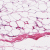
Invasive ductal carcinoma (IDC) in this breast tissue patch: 0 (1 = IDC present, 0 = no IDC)